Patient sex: M
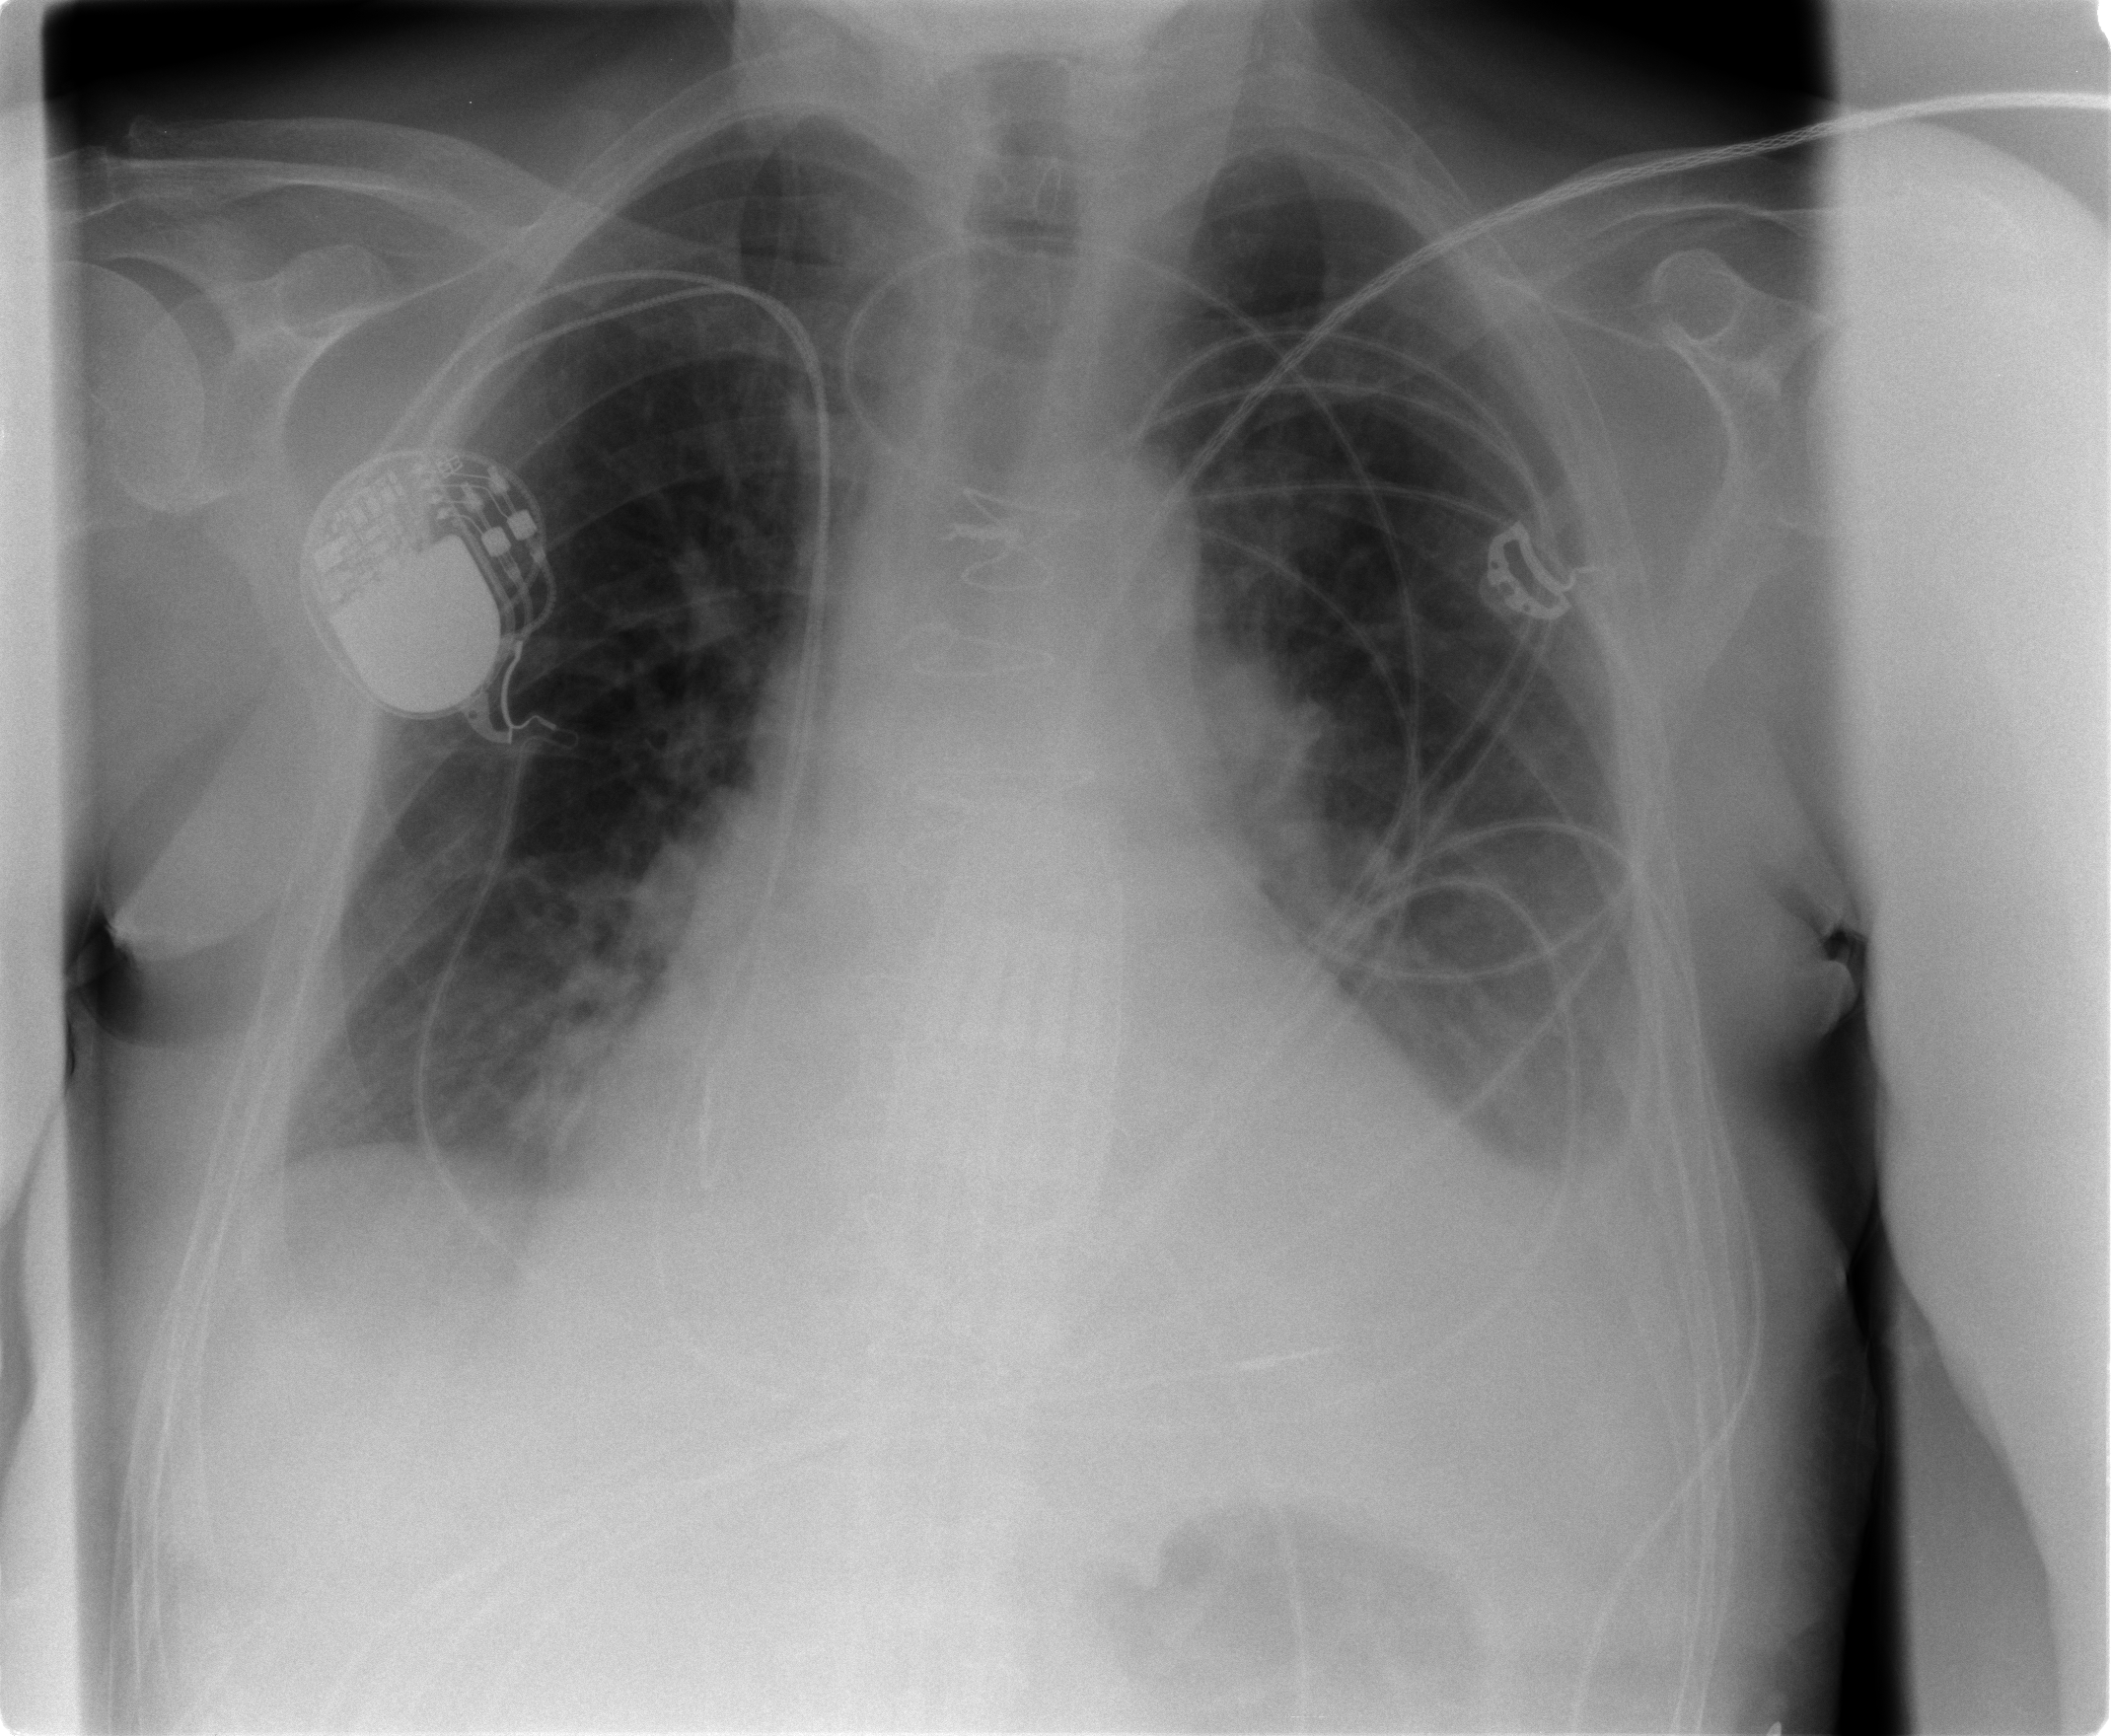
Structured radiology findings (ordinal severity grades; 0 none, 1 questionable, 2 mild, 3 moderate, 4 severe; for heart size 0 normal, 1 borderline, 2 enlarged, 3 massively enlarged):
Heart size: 3
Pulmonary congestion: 2
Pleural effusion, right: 1
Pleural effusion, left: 2
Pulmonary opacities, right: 0
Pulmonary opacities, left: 0
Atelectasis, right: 2
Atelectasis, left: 3